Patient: sex M, age 36
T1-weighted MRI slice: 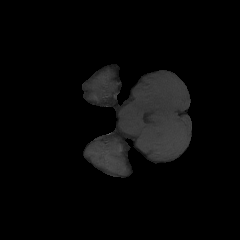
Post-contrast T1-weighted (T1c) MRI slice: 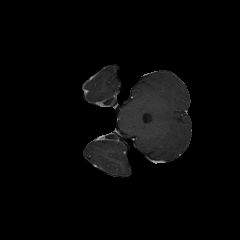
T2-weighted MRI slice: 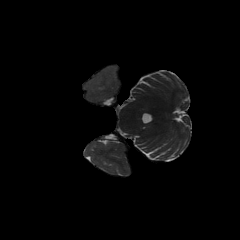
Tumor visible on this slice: no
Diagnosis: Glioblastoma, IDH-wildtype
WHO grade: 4